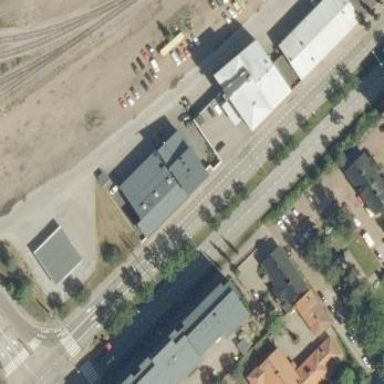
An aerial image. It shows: Fire station building.